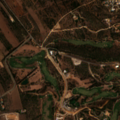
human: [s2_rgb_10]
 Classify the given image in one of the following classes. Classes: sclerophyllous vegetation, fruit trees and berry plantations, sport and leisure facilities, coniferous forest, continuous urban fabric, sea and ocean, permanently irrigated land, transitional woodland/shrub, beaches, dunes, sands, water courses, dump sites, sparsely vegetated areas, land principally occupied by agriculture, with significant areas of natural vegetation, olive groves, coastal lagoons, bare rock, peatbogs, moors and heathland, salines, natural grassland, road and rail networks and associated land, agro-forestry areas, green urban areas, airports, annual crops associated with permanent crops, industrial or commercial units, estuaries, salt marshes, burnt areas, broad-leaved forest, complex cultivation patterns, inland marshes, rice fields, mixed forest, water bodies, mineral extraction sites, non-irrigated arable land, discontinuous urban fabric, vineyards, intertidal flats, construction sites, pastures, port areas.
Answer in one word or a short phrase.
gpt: sport and leisure facilities, annual crops associated with permanent crops, sclerophyllous vegetation